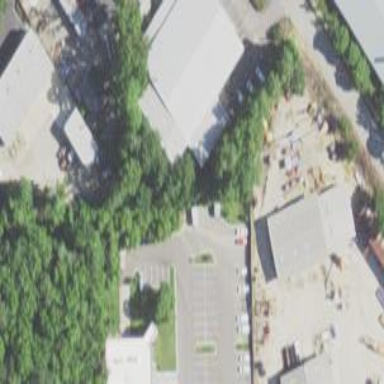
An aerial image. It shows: Commercial building.